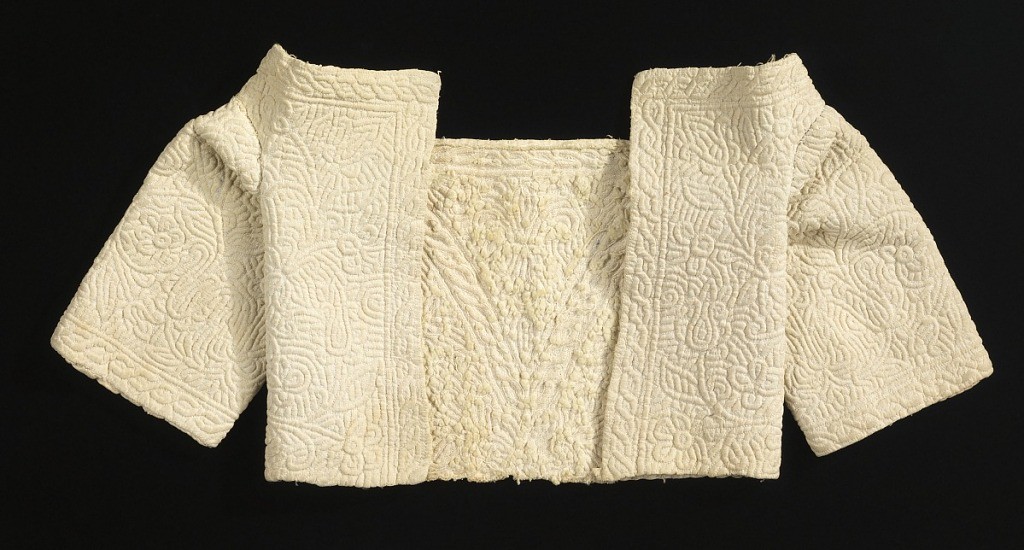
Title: Child's bodice
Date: early 17th century
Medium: linen Technique: trapunto quilting on plain weave
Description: Bodice quilted in trapunto style in allover vine and flower design. V-shaped section in front, decorated with fleur-de-lys with pointed vines. Border around neck and sleeves. Fastens at back.